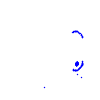
Particle: electron